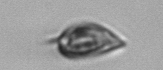
Label: Prorocentrum_triestinum